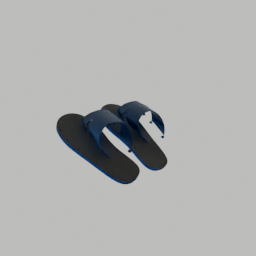
Label: people